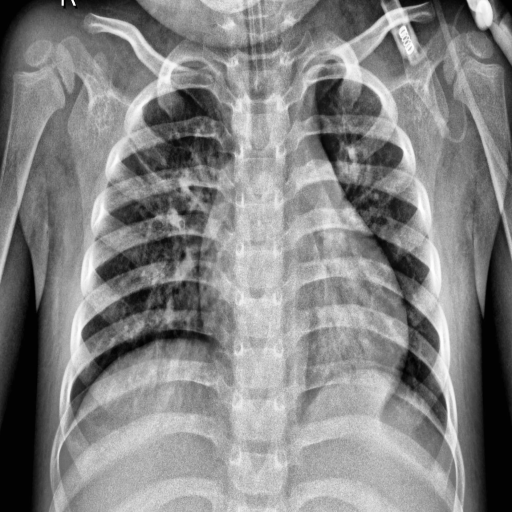
Finding: PNEUMONIA